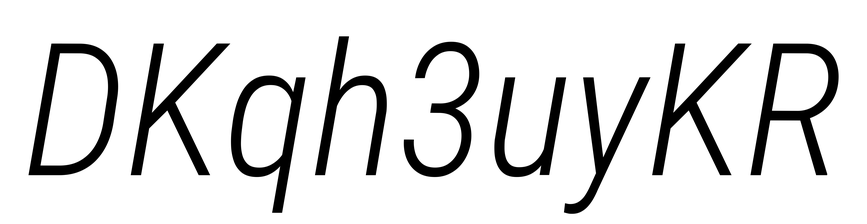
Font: Roboto-Italic_Condensed_Light_Italic